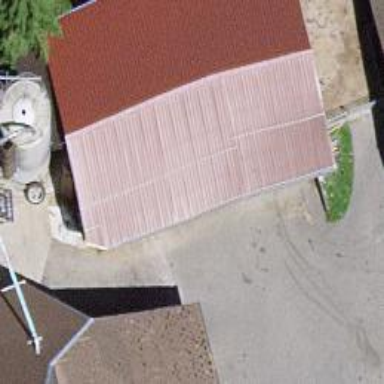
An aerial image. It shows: Shed building.